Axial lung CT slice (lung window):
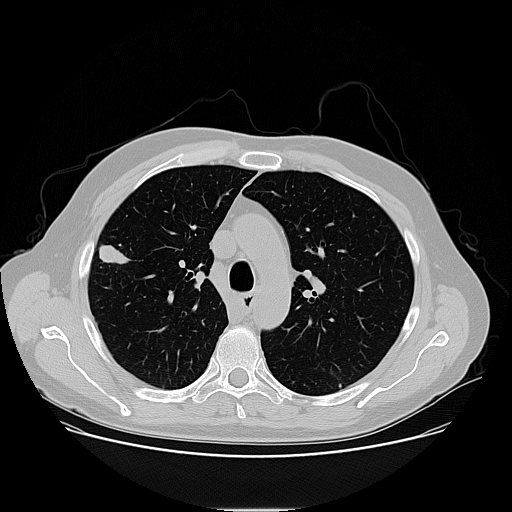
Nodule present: yes
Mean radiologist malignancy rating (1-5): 4.5